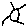
Label: sun